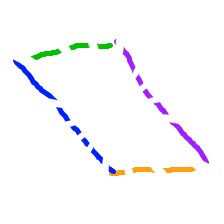
Shape: parallelogram